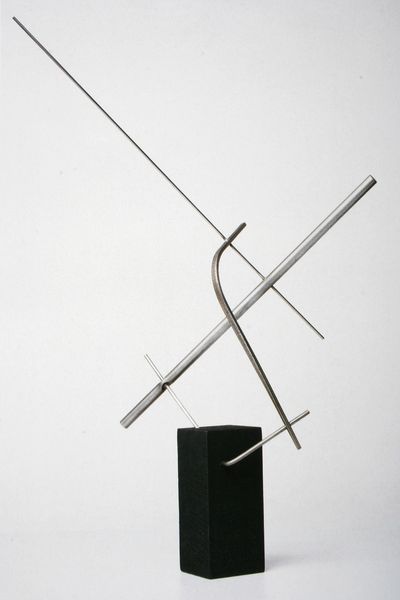
Titel: Räumliche Konstruktion
Künstler: Konstantin Medunezkij
Standort: Kassel und Soest
Institution: Dieter Zaha, Kassel
Schlagwörter: weiß, grau, schwarz, sockel, stehen, linien, gerade, metall, plastik, foto, fotografie, photographie, spiel, gestänge, technik, kreuzung, schwarzweiß, kasten, photo, diagonal, stäbe, silberfarben, diagonale, block, geometrie, installation, verbindungen, gleichgewicht, rechter winkel, aluminium, aufragend, schwebe, befestigungen, perpetuum mobile, verknüpfungen